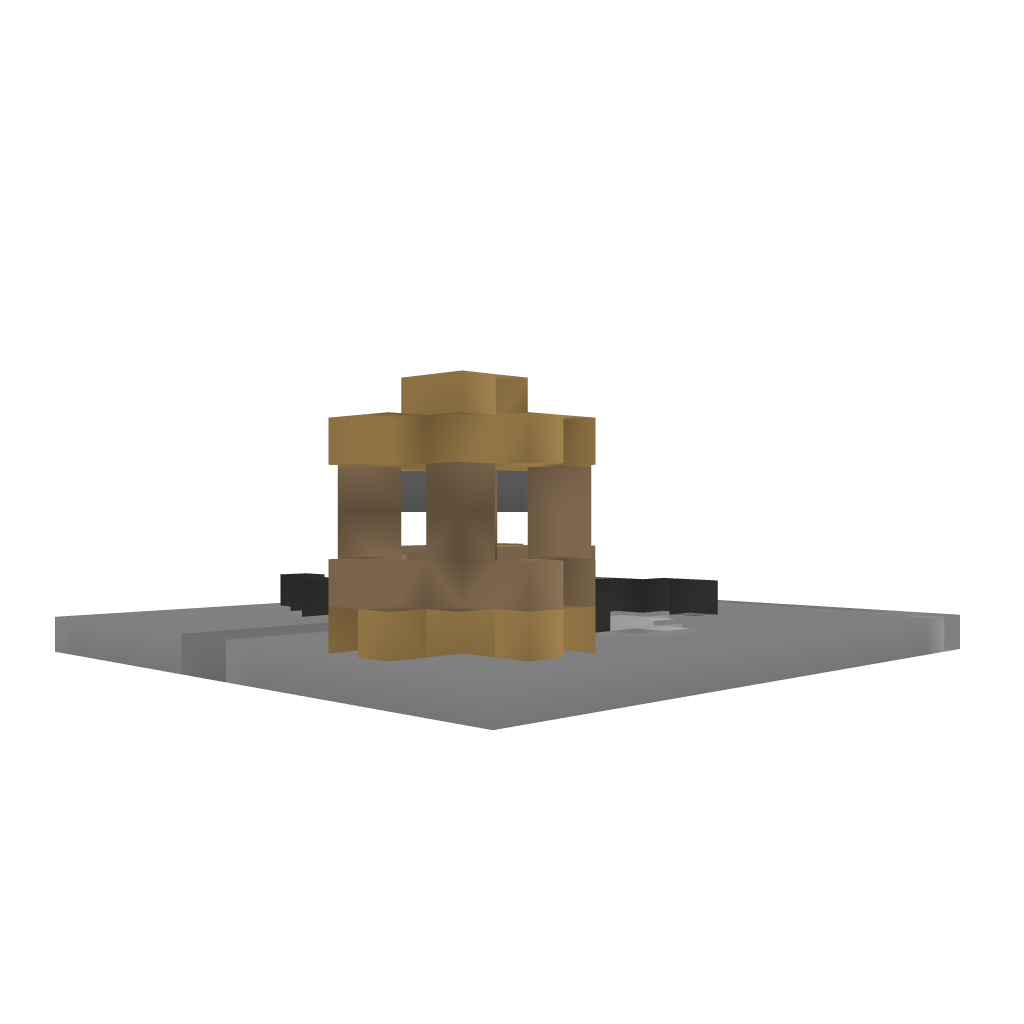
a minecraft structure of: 5 minute Builds #1